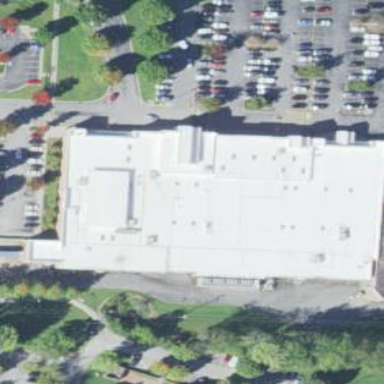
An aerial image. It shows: Supermarket building.